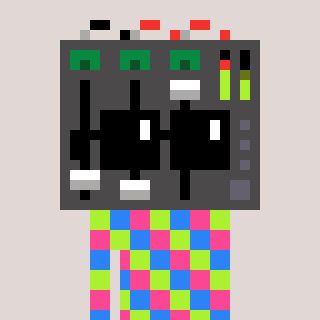
a pixel art character with square black sunglasses, a mixer-shaped head and a computerblue-colored body on a warm background